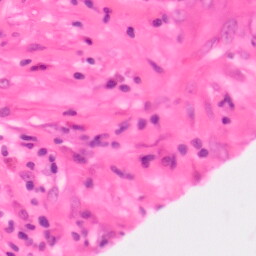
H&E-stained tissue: Colon